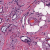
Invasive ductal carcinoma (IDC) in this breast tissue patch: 1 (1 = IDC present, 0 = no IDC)